Question: I'm working with Titanium studio on an Alloy project. In one of my pages, I would like to have a button with an image inside, an image that would fill the button.
What I'm doing now is :
'''
<Button image="/images/micro.png"/>
'''
It successfully retrieve the image, but it's displayed really small :

I also tried to do the same in JS :
'''
win.add(Ti.UI.createButton({image:"/images/micro.png"}));
'''
But I ended with the same result..
So, is there a way to manage the size of those images?
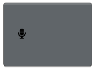
Answer: if you wouldn't use you can create your own Button:
example :
'''
<Alloy>
//Your stuff ....
<View id="button">
<ImageView id="buttImage" image="yourpath/yourIcon.png"/>
<Label id='buttTitle" text="Button Title"/>
<View/>
//Your Stuff ...
</Alloy>
'''
the in style.tss
'''
"#button":{
layout:'horizontal'
backgroundColor:"##3498db",
height:70,
width:300
}
"#buttImage":{
height:50,
width:50,
left:10
}
"#buttTitle":{
font:{
fontSize:19,
color:"#000"
}
'''
and in .js file you add you click event Listener :
'''
$.button.addEventListener("click",clickFunction);
'''
Also you can take a look at this awesome <URL> where you can add icons and many customization ...